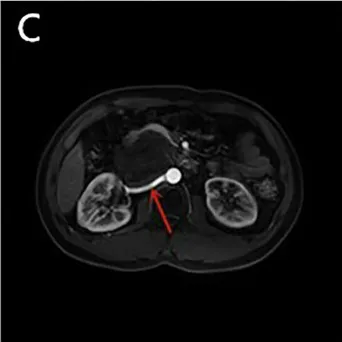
(A-D) The enhanced Magnetic Resonance Imaging (MRI) performance of Case 1.
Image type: radiology (mri)